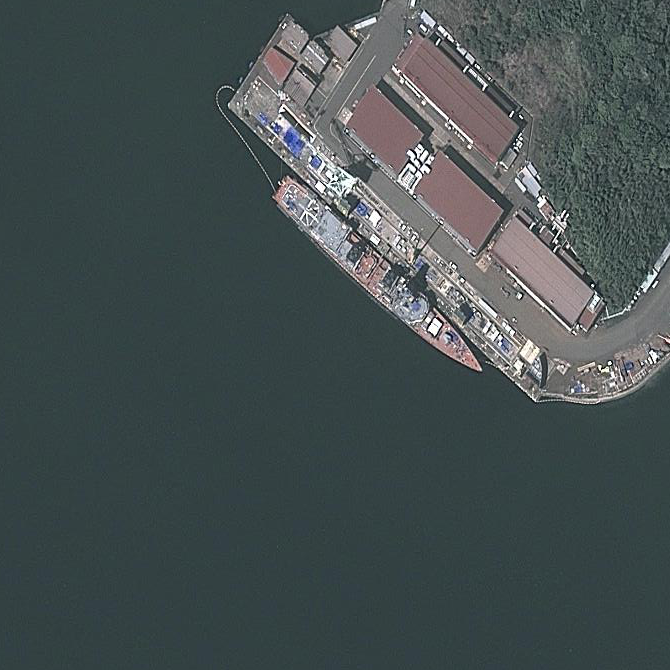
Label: cruiser